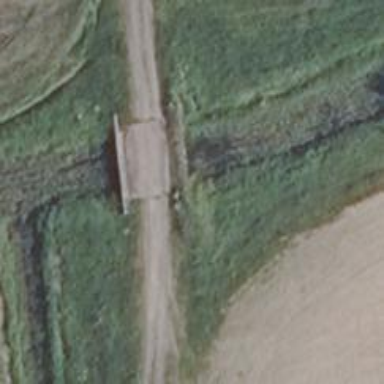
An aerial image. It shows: Track road with bridge. The track type is grade 3.